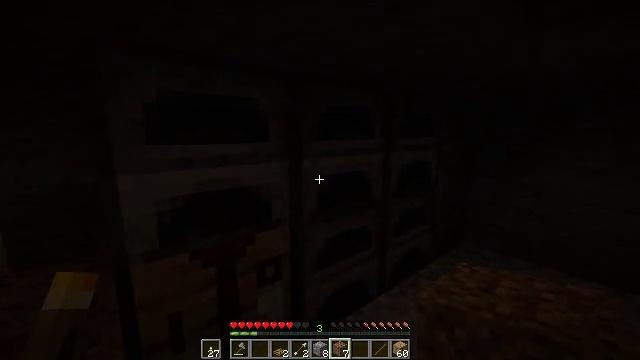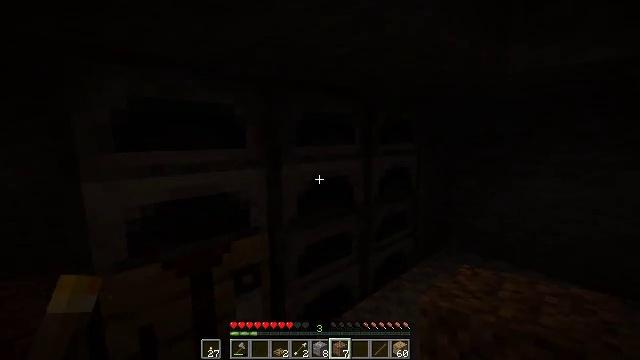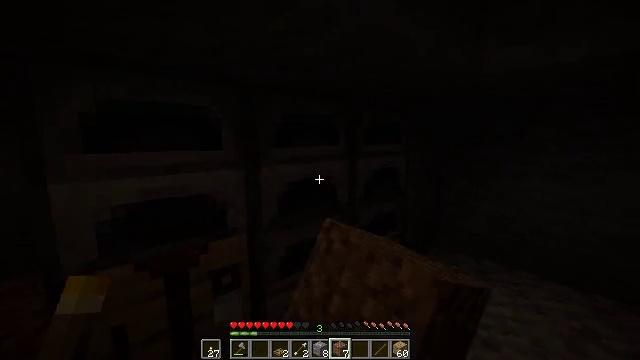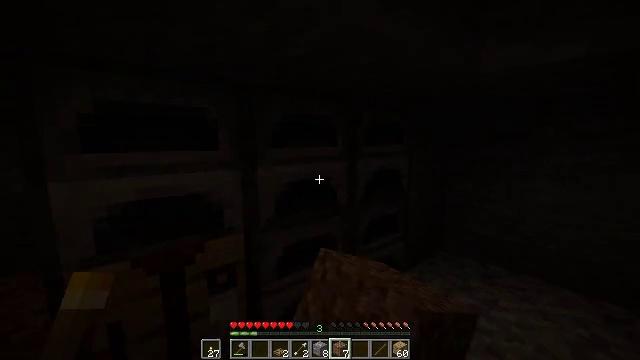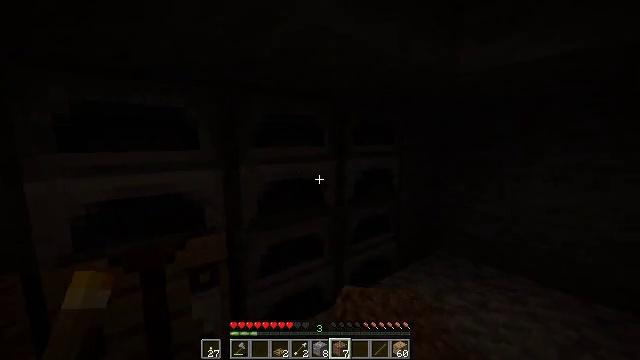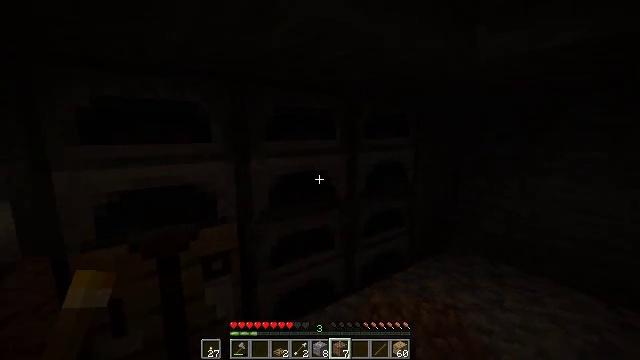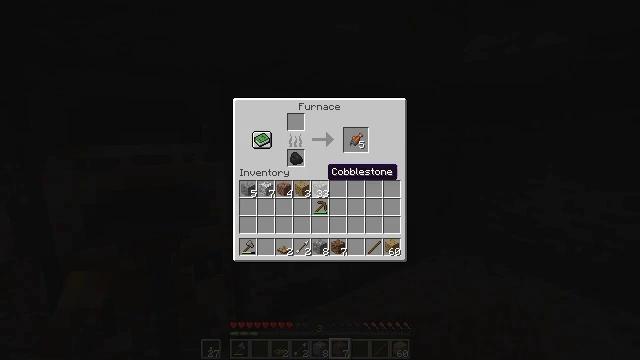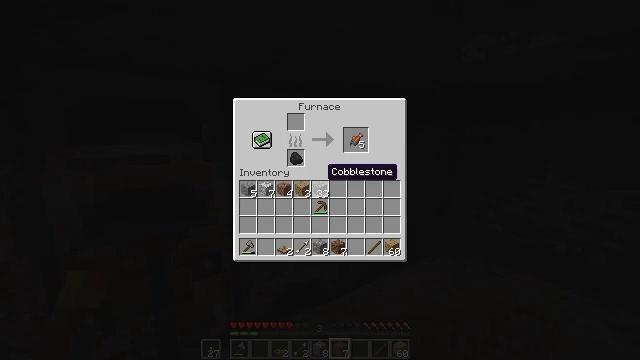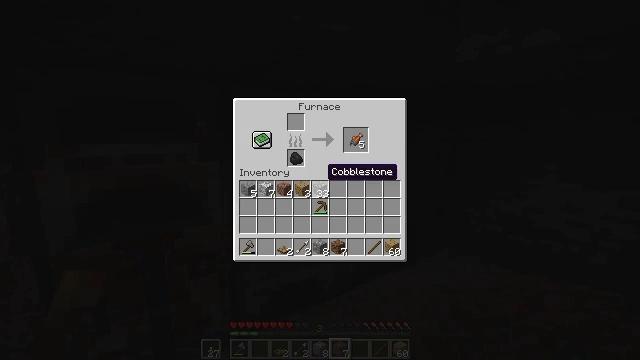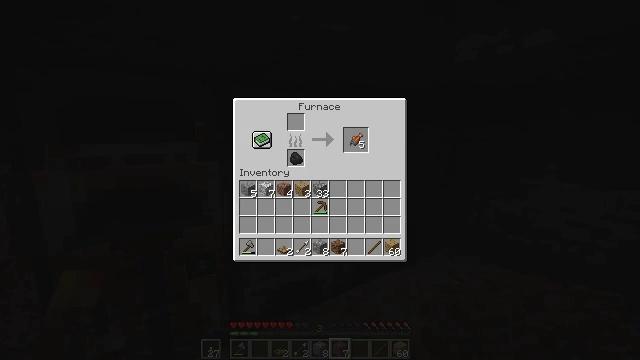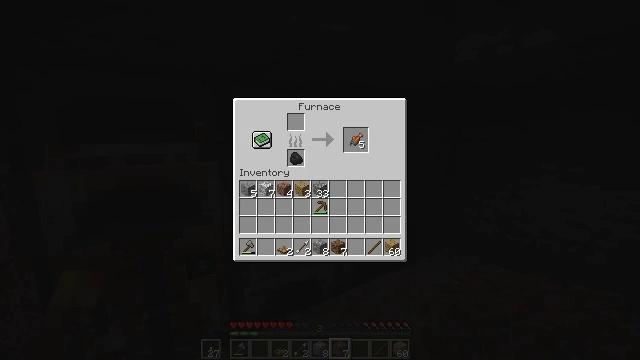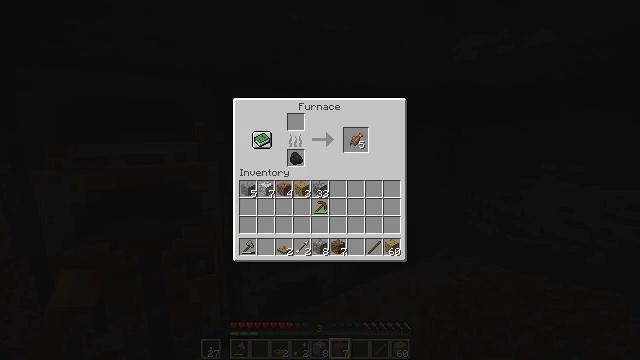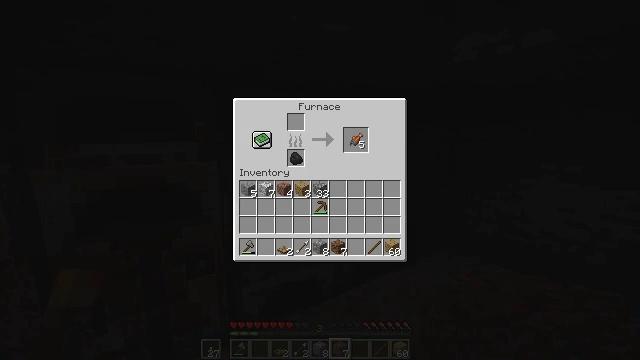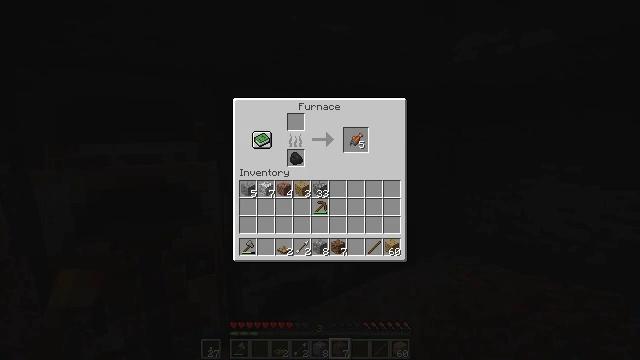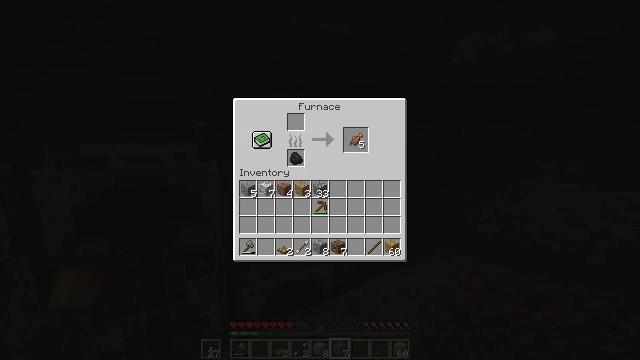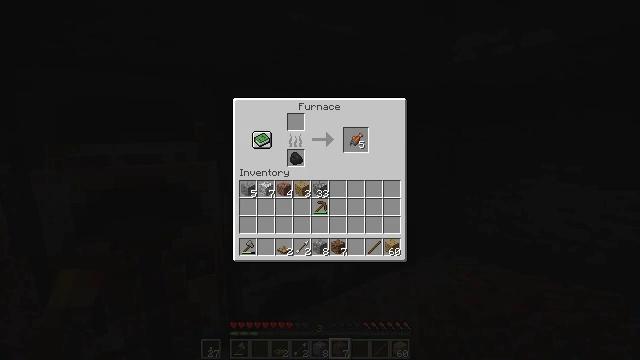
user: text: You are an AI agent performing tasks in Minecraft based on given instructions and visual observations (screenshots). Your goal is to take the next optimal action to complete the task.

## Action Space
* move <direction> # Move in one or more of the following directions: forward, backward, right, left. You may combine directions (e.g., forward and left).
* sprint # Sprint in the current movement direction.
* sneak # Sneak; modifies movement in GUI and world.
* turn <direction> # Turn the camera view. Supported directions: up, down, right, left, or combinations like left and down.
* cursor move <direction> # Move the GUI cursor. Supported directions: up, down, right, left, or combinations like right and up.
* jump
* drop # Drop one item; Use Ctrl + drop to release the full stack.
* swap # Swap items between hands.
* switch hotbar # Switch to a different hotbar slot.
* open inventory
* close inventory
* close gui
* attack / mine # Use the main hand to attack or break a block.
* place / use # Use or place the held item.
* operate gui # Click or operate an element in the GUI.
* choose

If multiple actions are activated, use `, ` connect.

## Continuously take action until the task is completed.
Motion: motion action
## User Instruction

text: Get cooked salmon by cooking raw salmon in the furnace.
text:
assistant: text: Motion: move right, turn right and up, use / place
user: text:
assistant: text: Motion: move right, use / place
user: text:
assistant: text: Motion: move right, turn left, use / place
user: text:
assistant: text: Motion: use / place
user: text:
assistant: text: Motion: turn left and down
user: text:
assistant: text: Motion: open gui
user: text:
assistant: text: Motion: no_op
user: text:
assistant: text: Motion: no_op
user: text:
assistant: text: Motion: cursor move right and up
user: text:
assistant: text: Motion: no_op
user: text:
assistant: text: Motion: no_op
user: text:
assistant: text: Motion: no_op
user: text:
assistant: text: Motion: no_op
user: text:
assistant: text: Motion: no_op
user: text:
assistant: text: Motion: no_op
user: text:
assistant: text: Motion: no_op
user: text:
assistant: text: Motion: no_op
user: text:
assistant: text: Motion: no_op
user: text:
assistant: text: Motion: cursor move up
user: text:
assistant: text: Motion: cursor move up
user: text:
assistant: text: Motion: no_op
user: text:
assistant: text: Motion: sneak
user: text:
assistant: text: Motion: sneak
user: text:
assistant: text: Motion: sneak, operate gui
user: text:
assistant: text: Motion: sneak, operate gui
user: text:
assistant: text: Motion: sneak, operate gui
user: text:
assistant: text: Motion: sneak
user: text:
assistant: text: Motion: sneak
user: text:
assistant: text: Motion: no_op